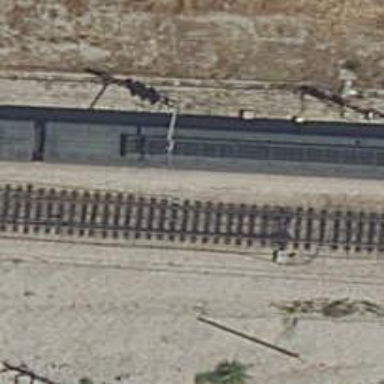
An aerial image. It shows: Railway with electrified contact lines.